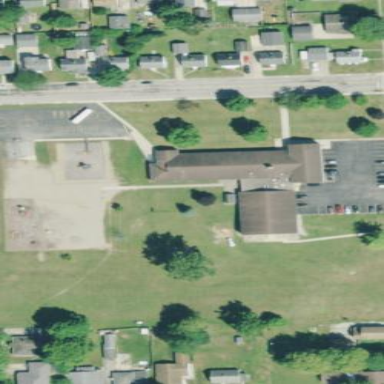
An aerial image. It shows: School building.